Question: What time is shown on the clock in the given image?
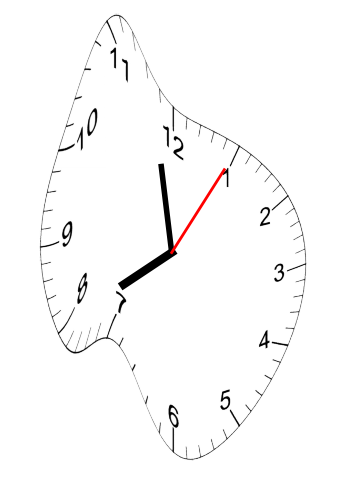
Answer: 07:58:05